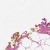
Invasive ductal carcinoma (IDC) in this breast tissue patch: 0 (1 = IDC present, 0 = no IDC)